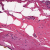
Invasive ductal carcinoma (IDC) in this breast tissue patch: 0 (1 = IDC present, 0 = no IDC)